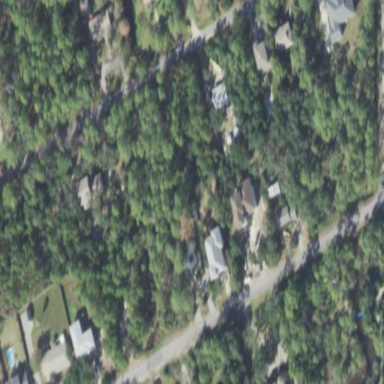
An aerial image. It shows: Single-family residential area.